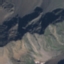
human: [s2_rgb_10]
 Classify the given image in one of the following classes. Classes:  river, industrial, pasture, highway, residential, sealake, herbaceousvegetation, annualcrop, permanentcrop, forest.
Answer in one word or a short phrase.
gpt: HerbaceousVegetation